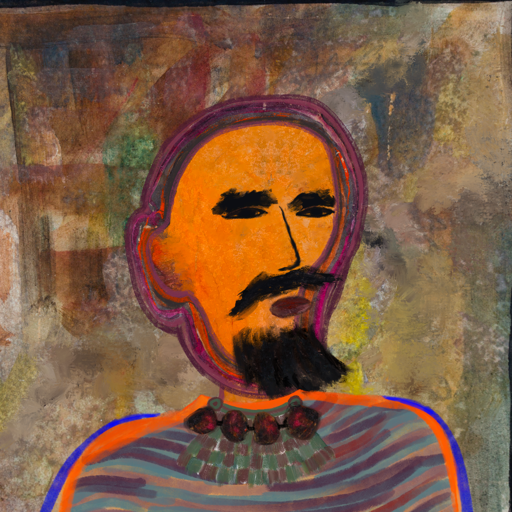
Background: Mosgoul, Head And Neck Side: Hypocrite_w_Hair, Face Side: Mosgoul, Bust: Experience, Hair Side: Blank, Head Accessory: Blank, Second Necklace: After_Raid, Necklace: Mosgoul, Baby: Blank